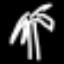
Label: palm tree